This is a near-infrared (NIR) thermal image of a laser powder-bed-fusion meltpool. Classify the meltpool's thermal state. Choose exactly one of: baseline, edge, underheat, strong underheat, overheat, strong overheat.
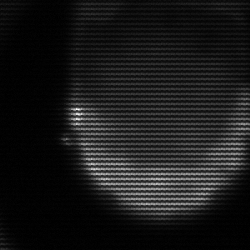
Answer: edge